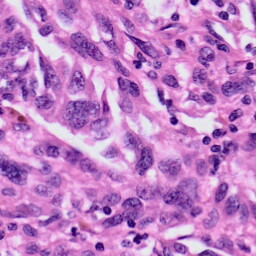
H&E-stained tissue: Skin